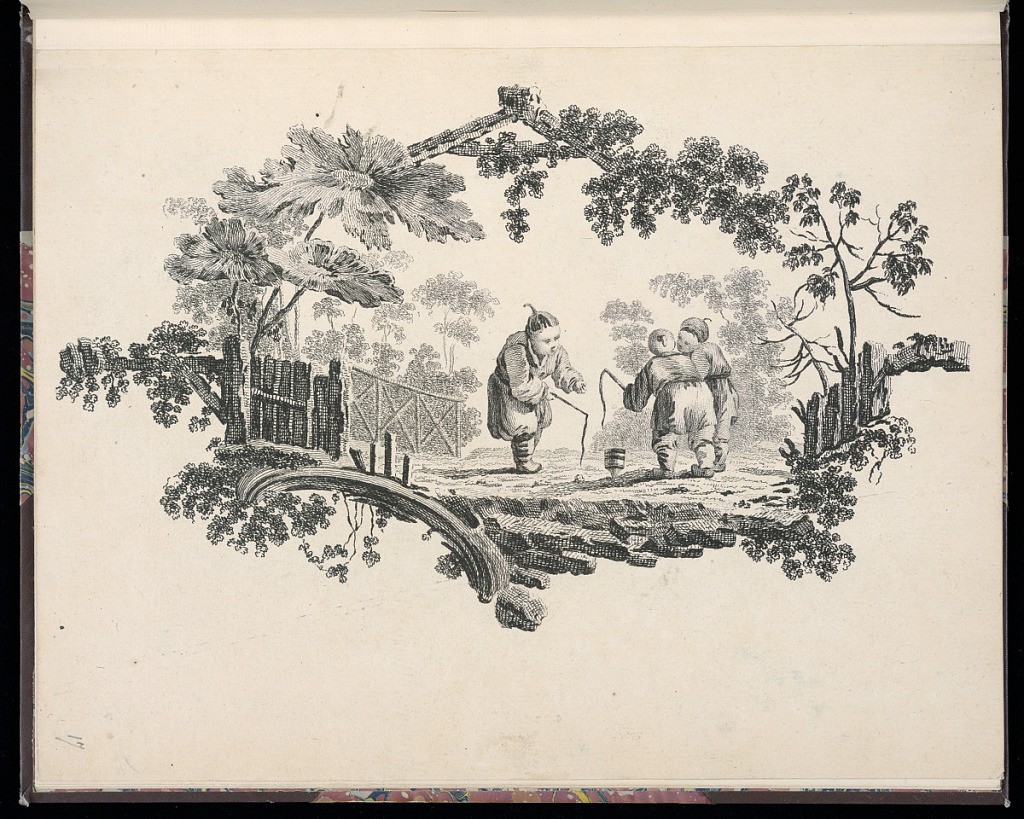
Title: Children Playing Spinning Top
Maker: Jean-Baptiste Pillement, French, 1728–1808
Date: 1759
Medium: Etching on laid paper
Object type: Print
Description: Print from a series of fourteen chinoiserie vignettes, depicting children playing a variety of games in different landscapes.Three children play together in the middle of a landscape within a vignette framed by a canopy of trees, sprigs, rocks, flowers and foliage. Two of the children hold sticks with strings hanging from the ends, standing around a large spinning top on the ground.